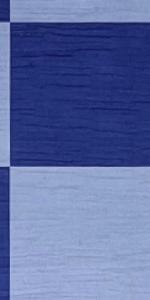
Label: Empty